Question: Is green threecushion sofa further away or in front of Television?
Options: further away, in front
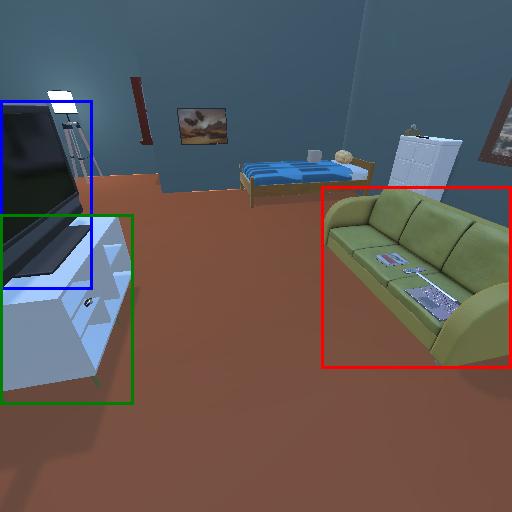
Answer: further away